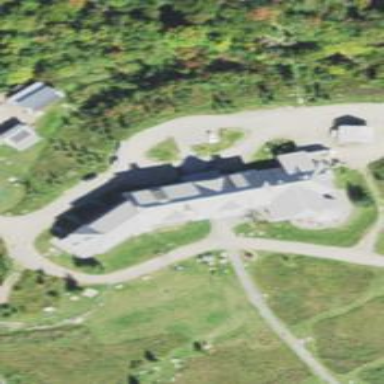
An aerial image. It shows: Hostel building that also serves as bed and breakfast guest house.